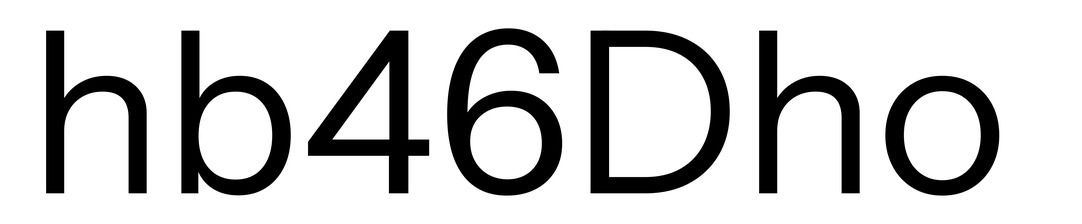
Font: InstrumentSans_Regular